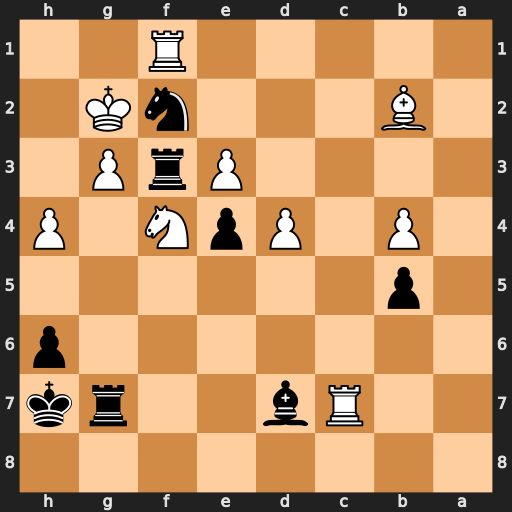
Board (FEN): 8/2Rb2rk/7p/1p6/1P1PpN1P/4PrP1/1B3nK1/5R2
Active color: b
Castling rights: -
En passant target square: -
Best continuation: Rgxg3+ Kh2 Ng4+ Kh1 Rxf1#